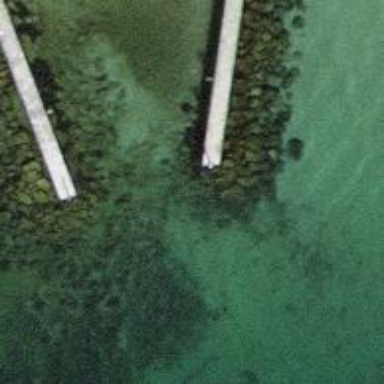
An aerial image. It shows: Man-made pier.